Field crop: maize
Growth stage: 2
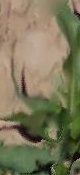
Species: maize